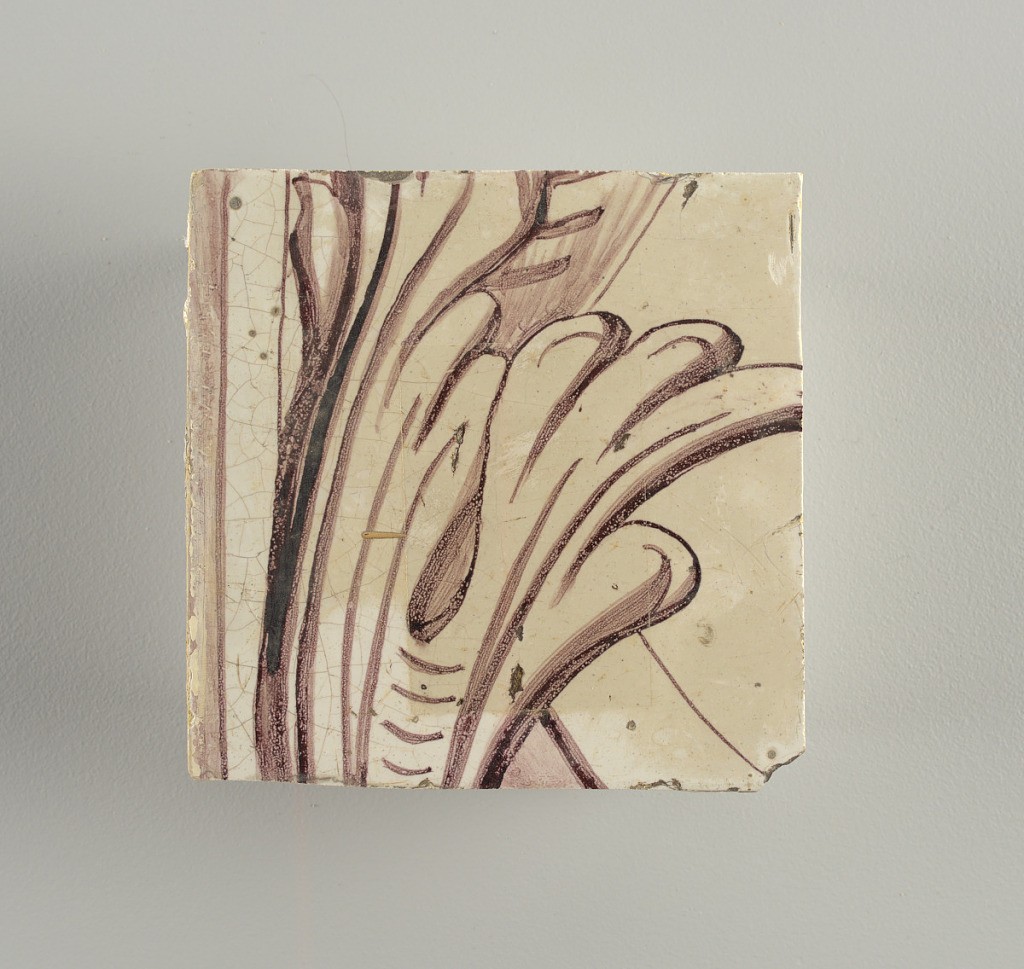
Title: Wall facing
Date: ca. 1725
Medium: tin-glazed earthenware, underglaze
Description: Running design for a frieze or a dado, composed of scrolls of foliage and strapwork, and four repeating motifs--a seated woman in a small upright oval medallion, a putto seated on a rocailled base, and strapwork in axial pattern.  The various panels, A to F, show various repeats of the same design, all being five tiles high and a varying number of tiles wide.